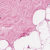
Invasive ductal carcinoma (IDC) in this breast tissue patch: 0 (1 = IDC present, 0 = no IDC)